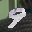
Label: 9